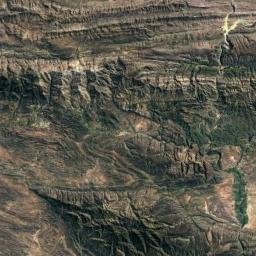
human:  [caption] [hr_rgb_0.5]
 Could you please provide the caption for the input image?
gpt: The mountain is full of black soil with some green plants .

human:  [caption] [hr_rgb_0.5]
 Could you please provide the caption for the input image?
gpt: The mountain has a rugged surface and its rocks are brown .

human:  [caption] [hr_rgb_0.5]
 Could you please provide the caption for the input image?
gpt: The mountains are winding and undulating .

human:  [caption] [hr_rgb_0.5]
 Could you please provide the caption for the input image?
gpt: You can see the veins of the mountain clearly .

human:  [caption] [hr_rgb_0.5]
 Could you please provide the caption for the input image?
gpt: There are many cracks and some green mosses on the brown mountain .